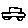
Label: car